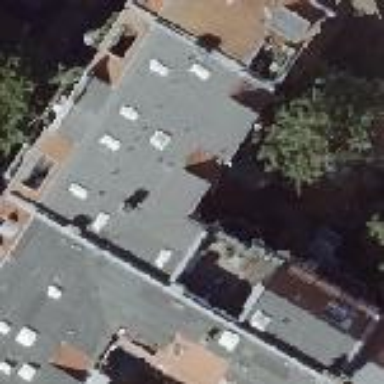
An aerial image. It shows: Residential building with distinctive double saltbox roof shape.